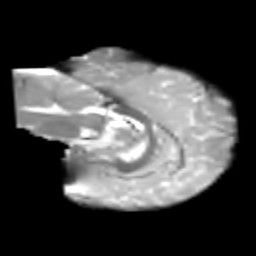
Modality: T2w
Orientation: sagittal
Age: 6
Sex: male
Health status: healthy